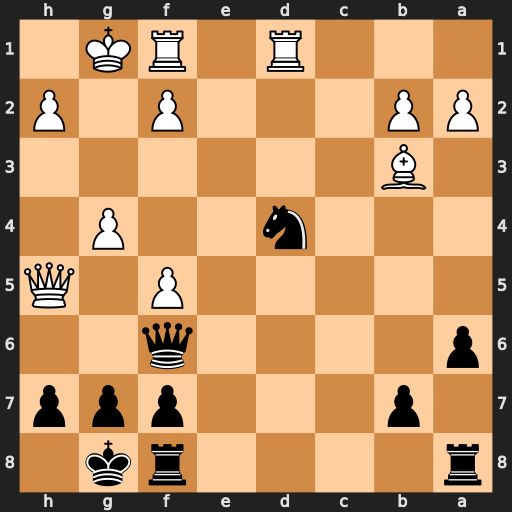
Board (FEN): r4rk1/1p3ppp/p4q2/5P1Q/3n2P1/1B6/PP3P1P/3R1RK1
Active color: b
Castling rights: -
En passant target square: -
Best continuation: Ne2+ Kh1 Nf4 g5 Qc6+